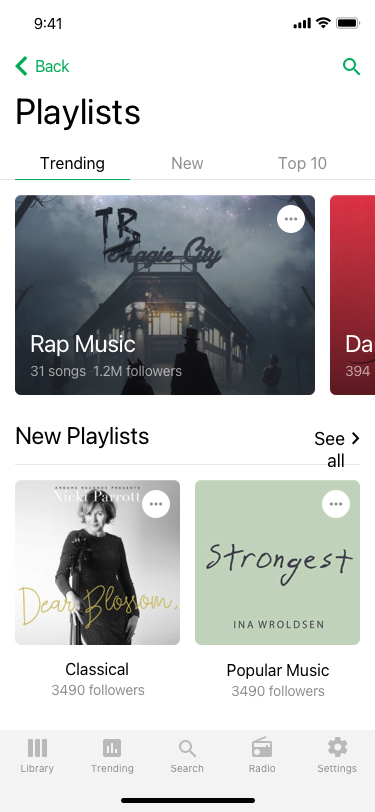
Text in this UI design:
KK
9:41 AM
Top 10
New
Trending
Back
Playlists
Classical
3490 followers
Popular Music
3490 followers
Rap Music
31 songs  1.2M followers
Dance
394 songs  3490 followers
New Playlists
See all
Settings
Radio
Search
Trending
Library